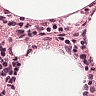
Metastatic tissue present: no